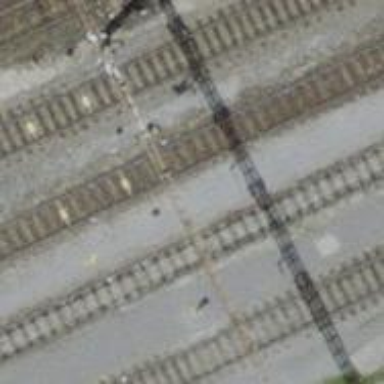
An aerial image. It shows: Railway signal.